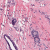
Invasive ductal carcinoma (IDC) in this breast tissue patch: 0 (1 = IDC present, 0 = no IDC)